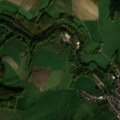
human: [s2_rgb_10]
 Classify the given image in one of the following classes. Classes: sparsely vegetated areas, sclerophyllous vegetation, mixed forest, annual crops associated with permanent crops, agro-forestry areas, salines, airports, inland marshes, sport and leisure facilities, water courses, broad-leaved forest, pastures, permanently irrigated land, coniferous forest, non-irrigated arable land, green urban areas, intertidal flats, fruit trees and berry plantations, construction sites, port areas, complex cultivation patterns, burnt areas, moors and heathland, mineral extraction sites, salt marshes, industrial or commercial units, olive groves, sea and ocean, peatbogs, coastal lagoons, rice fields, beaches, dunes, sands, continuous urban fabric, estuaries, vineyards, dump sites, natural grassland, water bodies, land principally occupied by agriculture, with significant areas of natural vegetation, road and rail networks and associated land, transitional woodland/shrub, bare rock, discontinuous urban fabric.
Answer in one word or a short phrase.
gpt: discontinuous urban fabric, non-irrigated arable land, pastures, land principally occupied by agriculture, with significant areas of natural vegetation, broad-leaved forest